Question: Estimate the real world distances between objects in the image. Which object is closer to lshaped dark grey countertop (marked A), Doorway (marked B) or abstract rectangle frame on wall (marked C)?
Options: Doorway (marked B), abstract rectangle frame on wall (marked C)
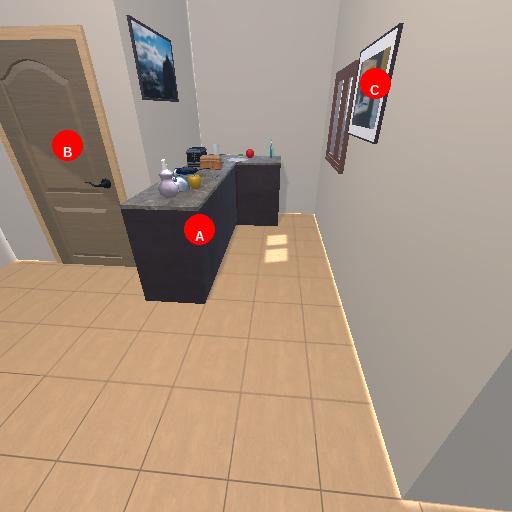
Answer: Doorway (marked B)